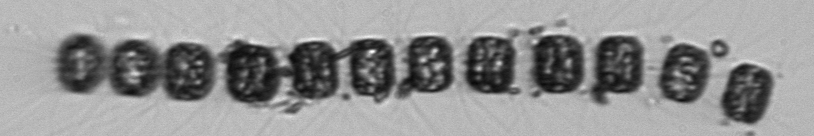
Label: Thalassiosira